Question: Below is in a flow document
I can see all 5 in design
When I run the program then none are found
How can I get relative path to work?
'''
<Paragraph>
<Image Width="50" Height="50" Source="zHelpMain.png" Stretch="Fill"/>
</Paragraph>
<Paragraph>
<Image Width="50" Height="50" Source="Images\VennIntersection.png" Stretch="Fill"/>
</Paragraph>
<Paragraph>
<Image Width="50" Height="50" Source="/Gabe2a;component/Images/VennUnion.png" Stretch="Fill"/>
</Paragraph>
<Paragraph>
<Image Width="50" Height="50" Source="/Images/helpMain.png" Stretch="Fill"/>
</Paragraph>
<Paragraph>
<Image Width="50" Height="50" Source="images\helpMain.png" Stretch="Fill"/>
</Paragraph>
'''

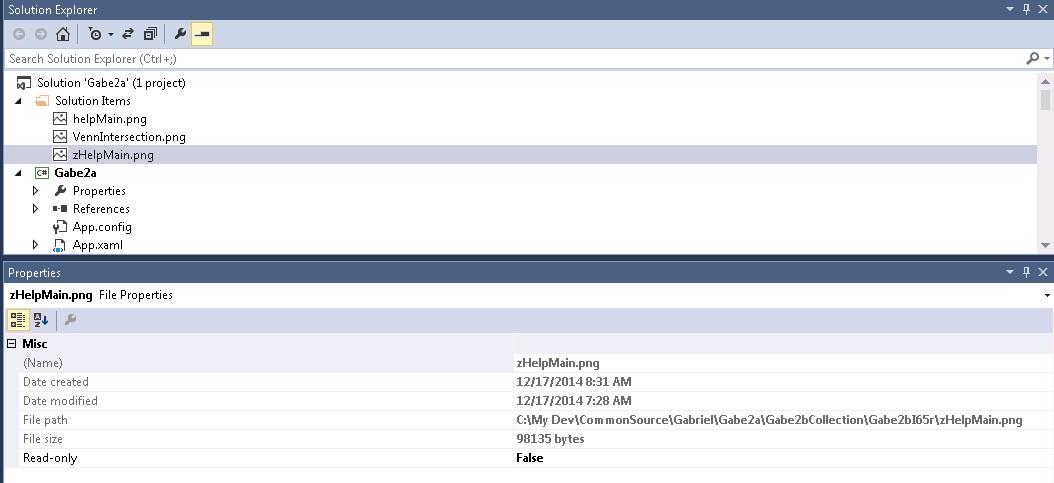
Answer: Currently the image files are part of the solution, but not part of the project, so they're not embedded in the assembly when you compile. You need to add the to the Gabe2a project, with the build action set to "Resource".